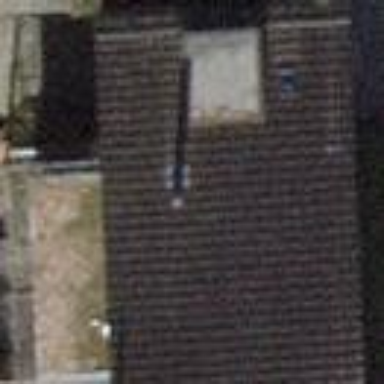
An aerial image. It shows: Semidetached house with tile roof.